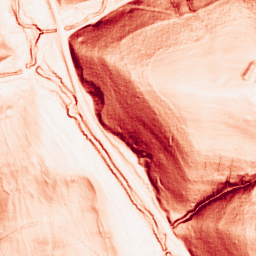
Category: morphological
Decomposition family: morphological_gradient
Decomposition parameters: size: 3
shape: square
Upsampling method: lanczos
Upsampling parameters: scale: 2
Upsampling scale: 2